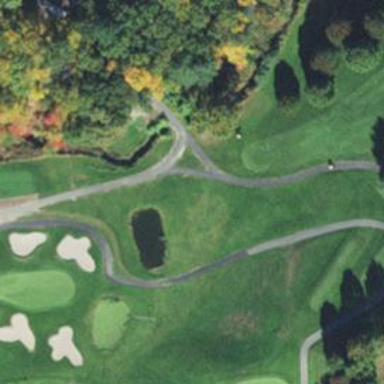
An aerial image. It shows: Path designated for golf carts.